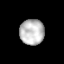
Tissue: lung
Cell type: Epithelial cells
Senescence score: 0.242
Nuclear area (px): 610
Mean DAPI intensity: 190.874